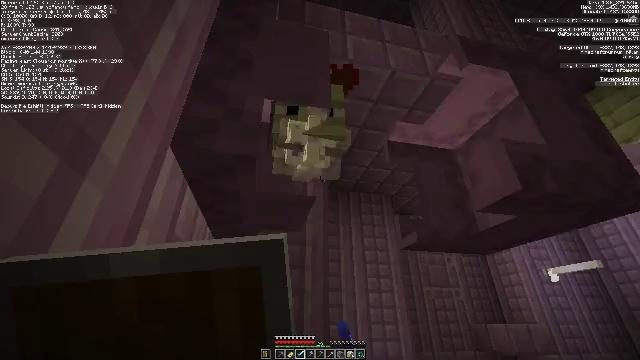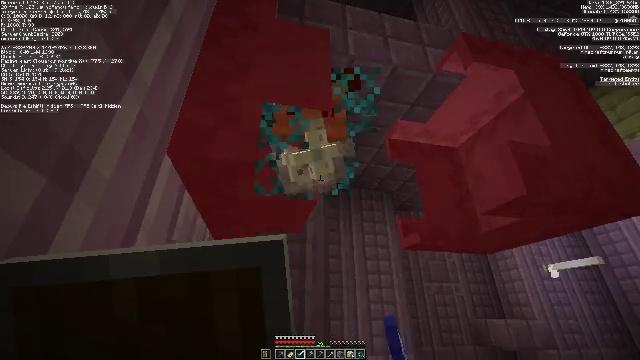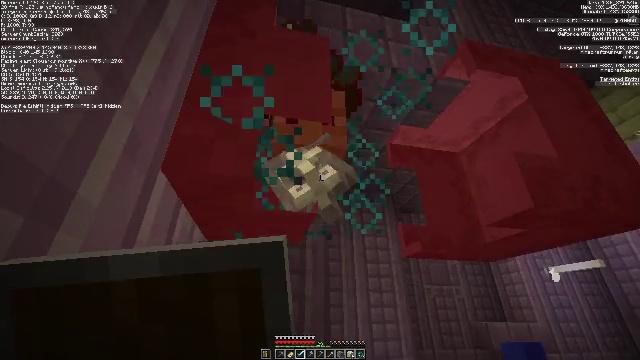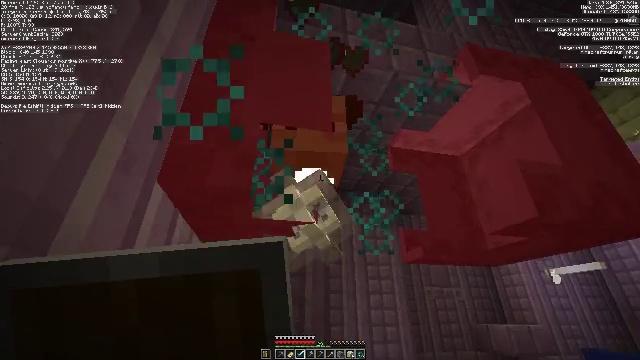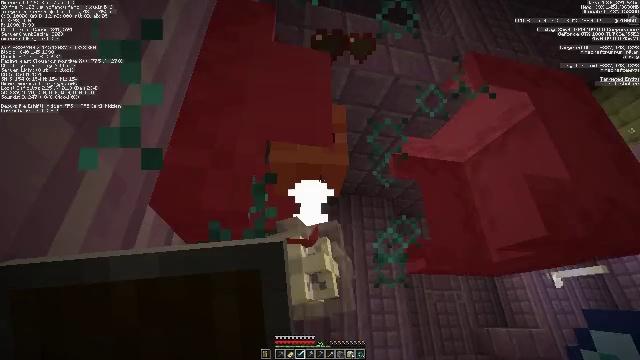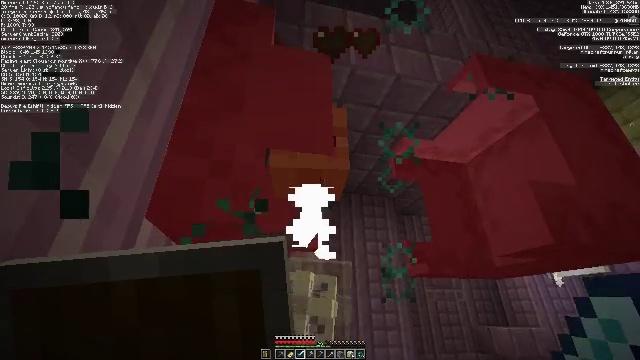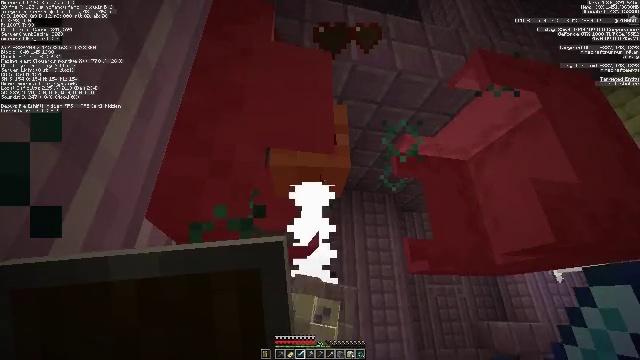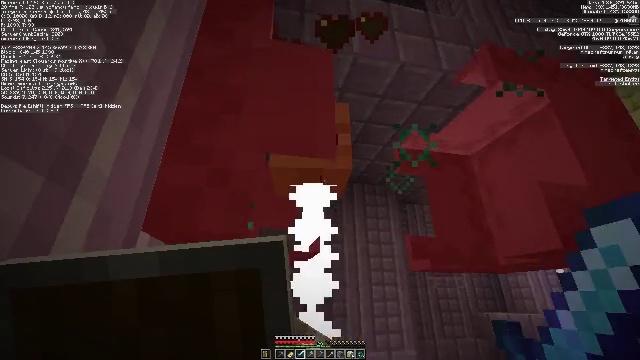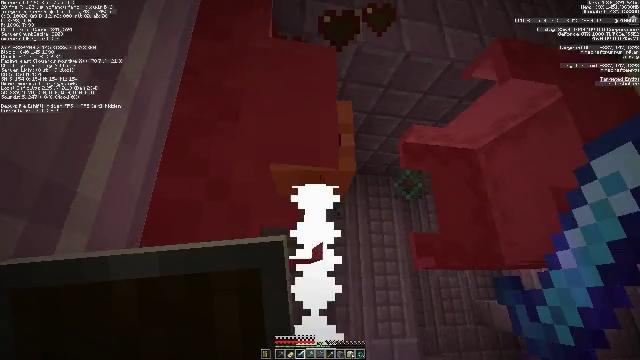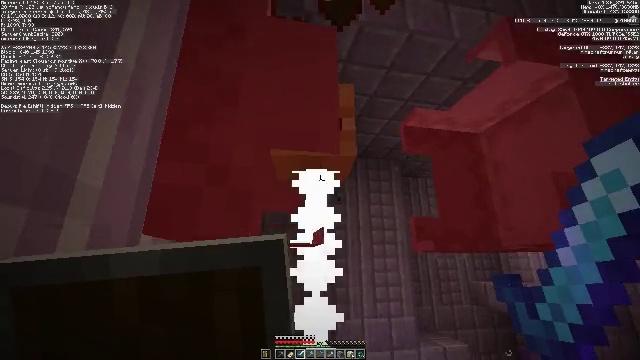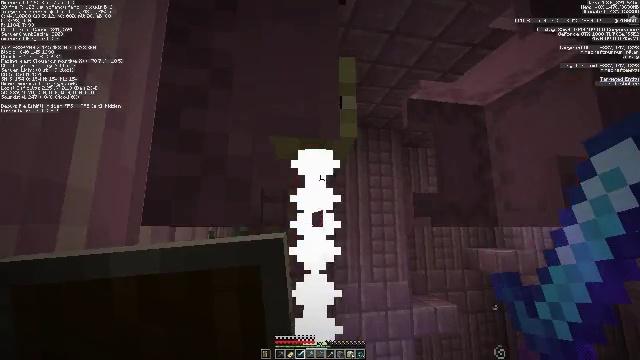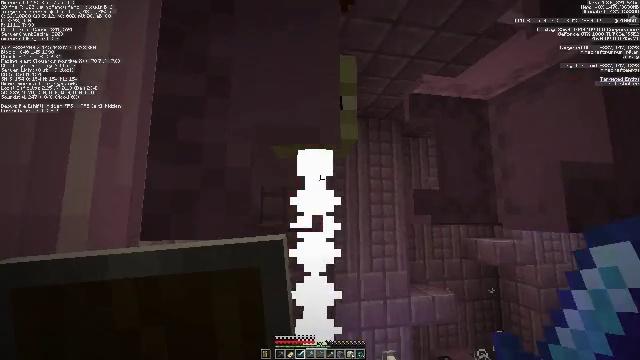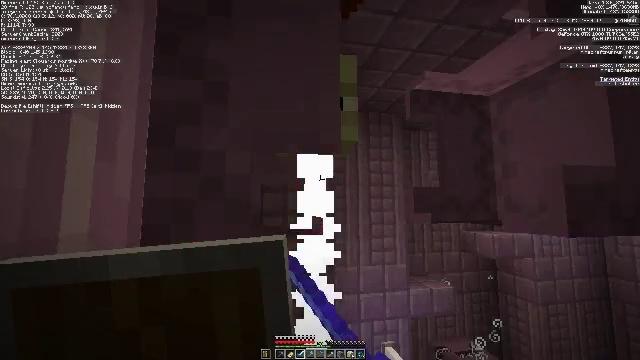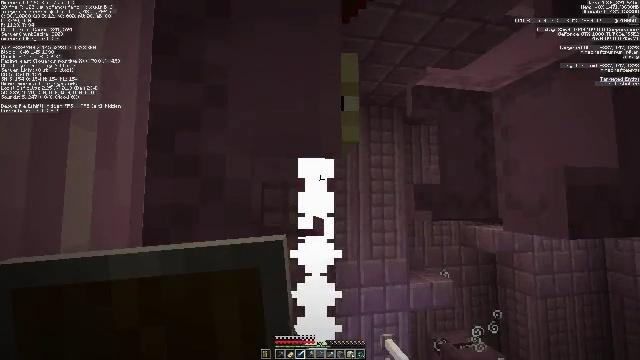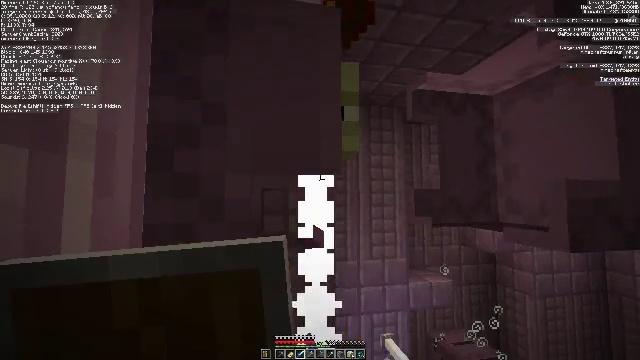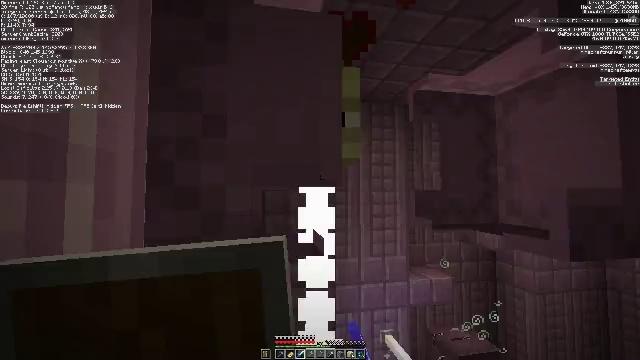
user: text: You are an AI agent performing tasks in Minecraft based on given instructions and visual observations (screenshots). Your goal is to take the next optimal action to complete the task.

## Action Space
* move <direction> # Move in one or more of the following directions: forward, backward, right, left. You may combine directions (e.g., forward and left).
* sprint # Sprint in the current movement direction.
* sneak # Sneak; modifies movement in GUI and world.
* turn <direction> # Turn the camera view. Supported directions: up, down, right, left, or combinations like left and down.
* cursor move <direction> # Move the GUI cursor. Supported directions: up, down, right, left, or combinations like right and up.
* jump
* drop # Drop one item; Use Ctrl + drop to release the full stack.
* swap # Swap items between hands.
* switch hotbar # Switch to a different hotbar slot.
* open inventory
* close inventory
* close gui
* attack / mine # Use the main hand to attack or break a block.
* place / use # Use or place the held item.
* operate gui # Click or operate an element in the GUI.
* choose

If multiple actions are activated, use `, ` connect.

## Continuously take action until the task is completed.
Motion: motion action
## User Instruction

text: Kill the shulker.
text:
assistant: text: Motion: turn down
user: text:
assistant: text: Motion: no_op
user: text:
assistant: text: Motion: no_op
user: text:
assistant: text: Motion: no_op
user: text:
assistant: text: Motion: no_op
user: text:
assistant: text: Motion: no_op
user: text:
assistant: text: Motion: turn down
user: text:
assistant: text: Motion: turn down
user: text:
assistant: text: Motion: turn down
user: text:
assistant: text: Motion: turn down
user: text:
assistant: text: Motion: turn down, attack / mine
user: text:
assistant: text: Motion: turn down, attack / mine
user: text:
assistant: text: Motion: turn down, attack / mine
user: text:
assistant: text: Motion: no_op
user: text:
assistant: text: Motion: turn down
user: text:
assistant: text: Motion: no_op